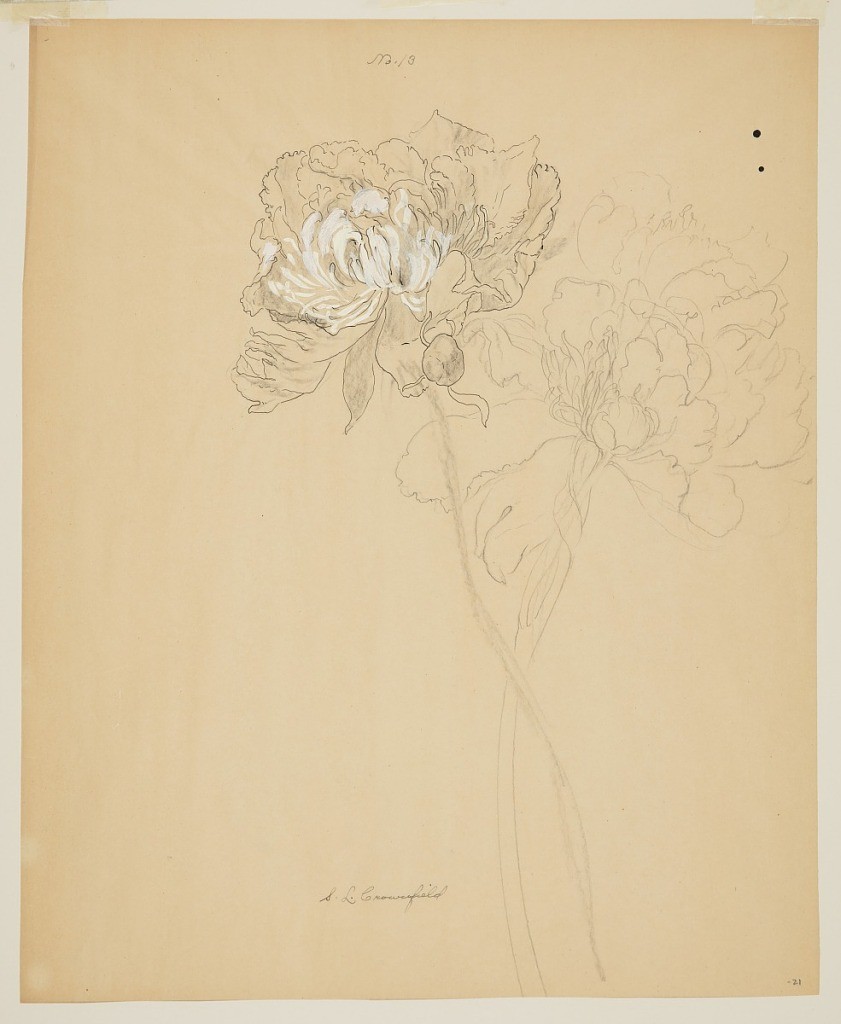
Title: Study of Peonies
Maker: Sophia L. Crownfield, American, 1862–1929
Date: early 20th century
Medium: Graphite, pen and ink, brush and white gouache on tracing paper
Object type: Drawing
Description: Vertical sheet depicting two peony blossoms whose stalks cross at the right. The blossom on the left has been drawn in pen and ink with white gouache; that at right, in graphite.